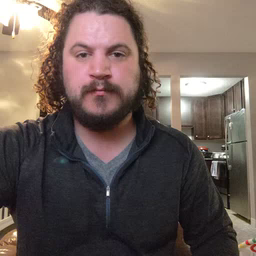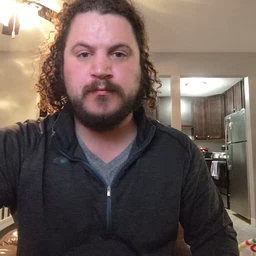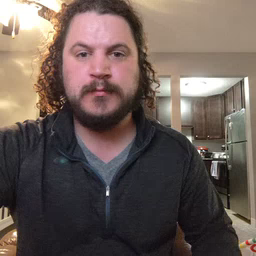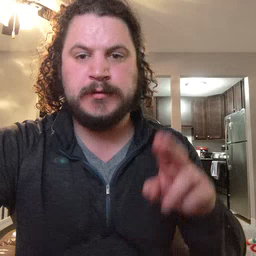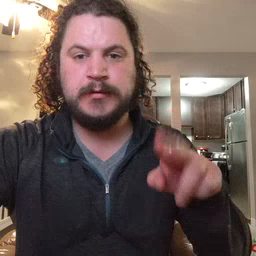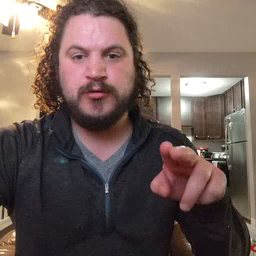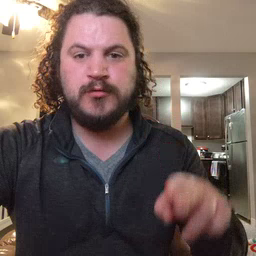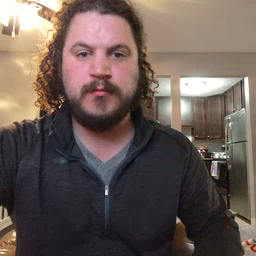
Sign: chair